Aerial crown-view tile of a tropical tree (Barro Colorado Island, Panama), acquired 20250915:
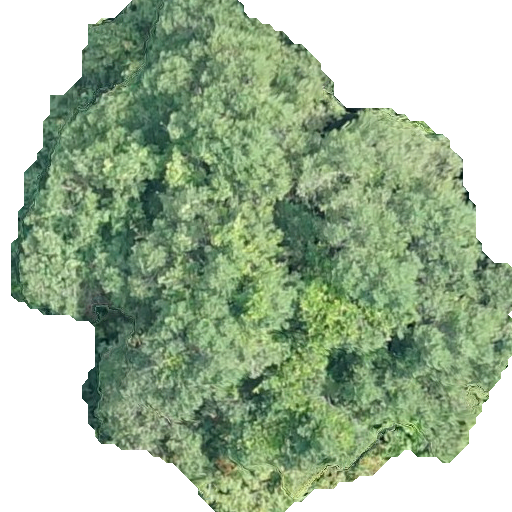
Species: Calophyllum longifolium
GBIF accepted scientific name: Calophyllum longifolium
Crown area: 262.481 m²